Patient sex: F
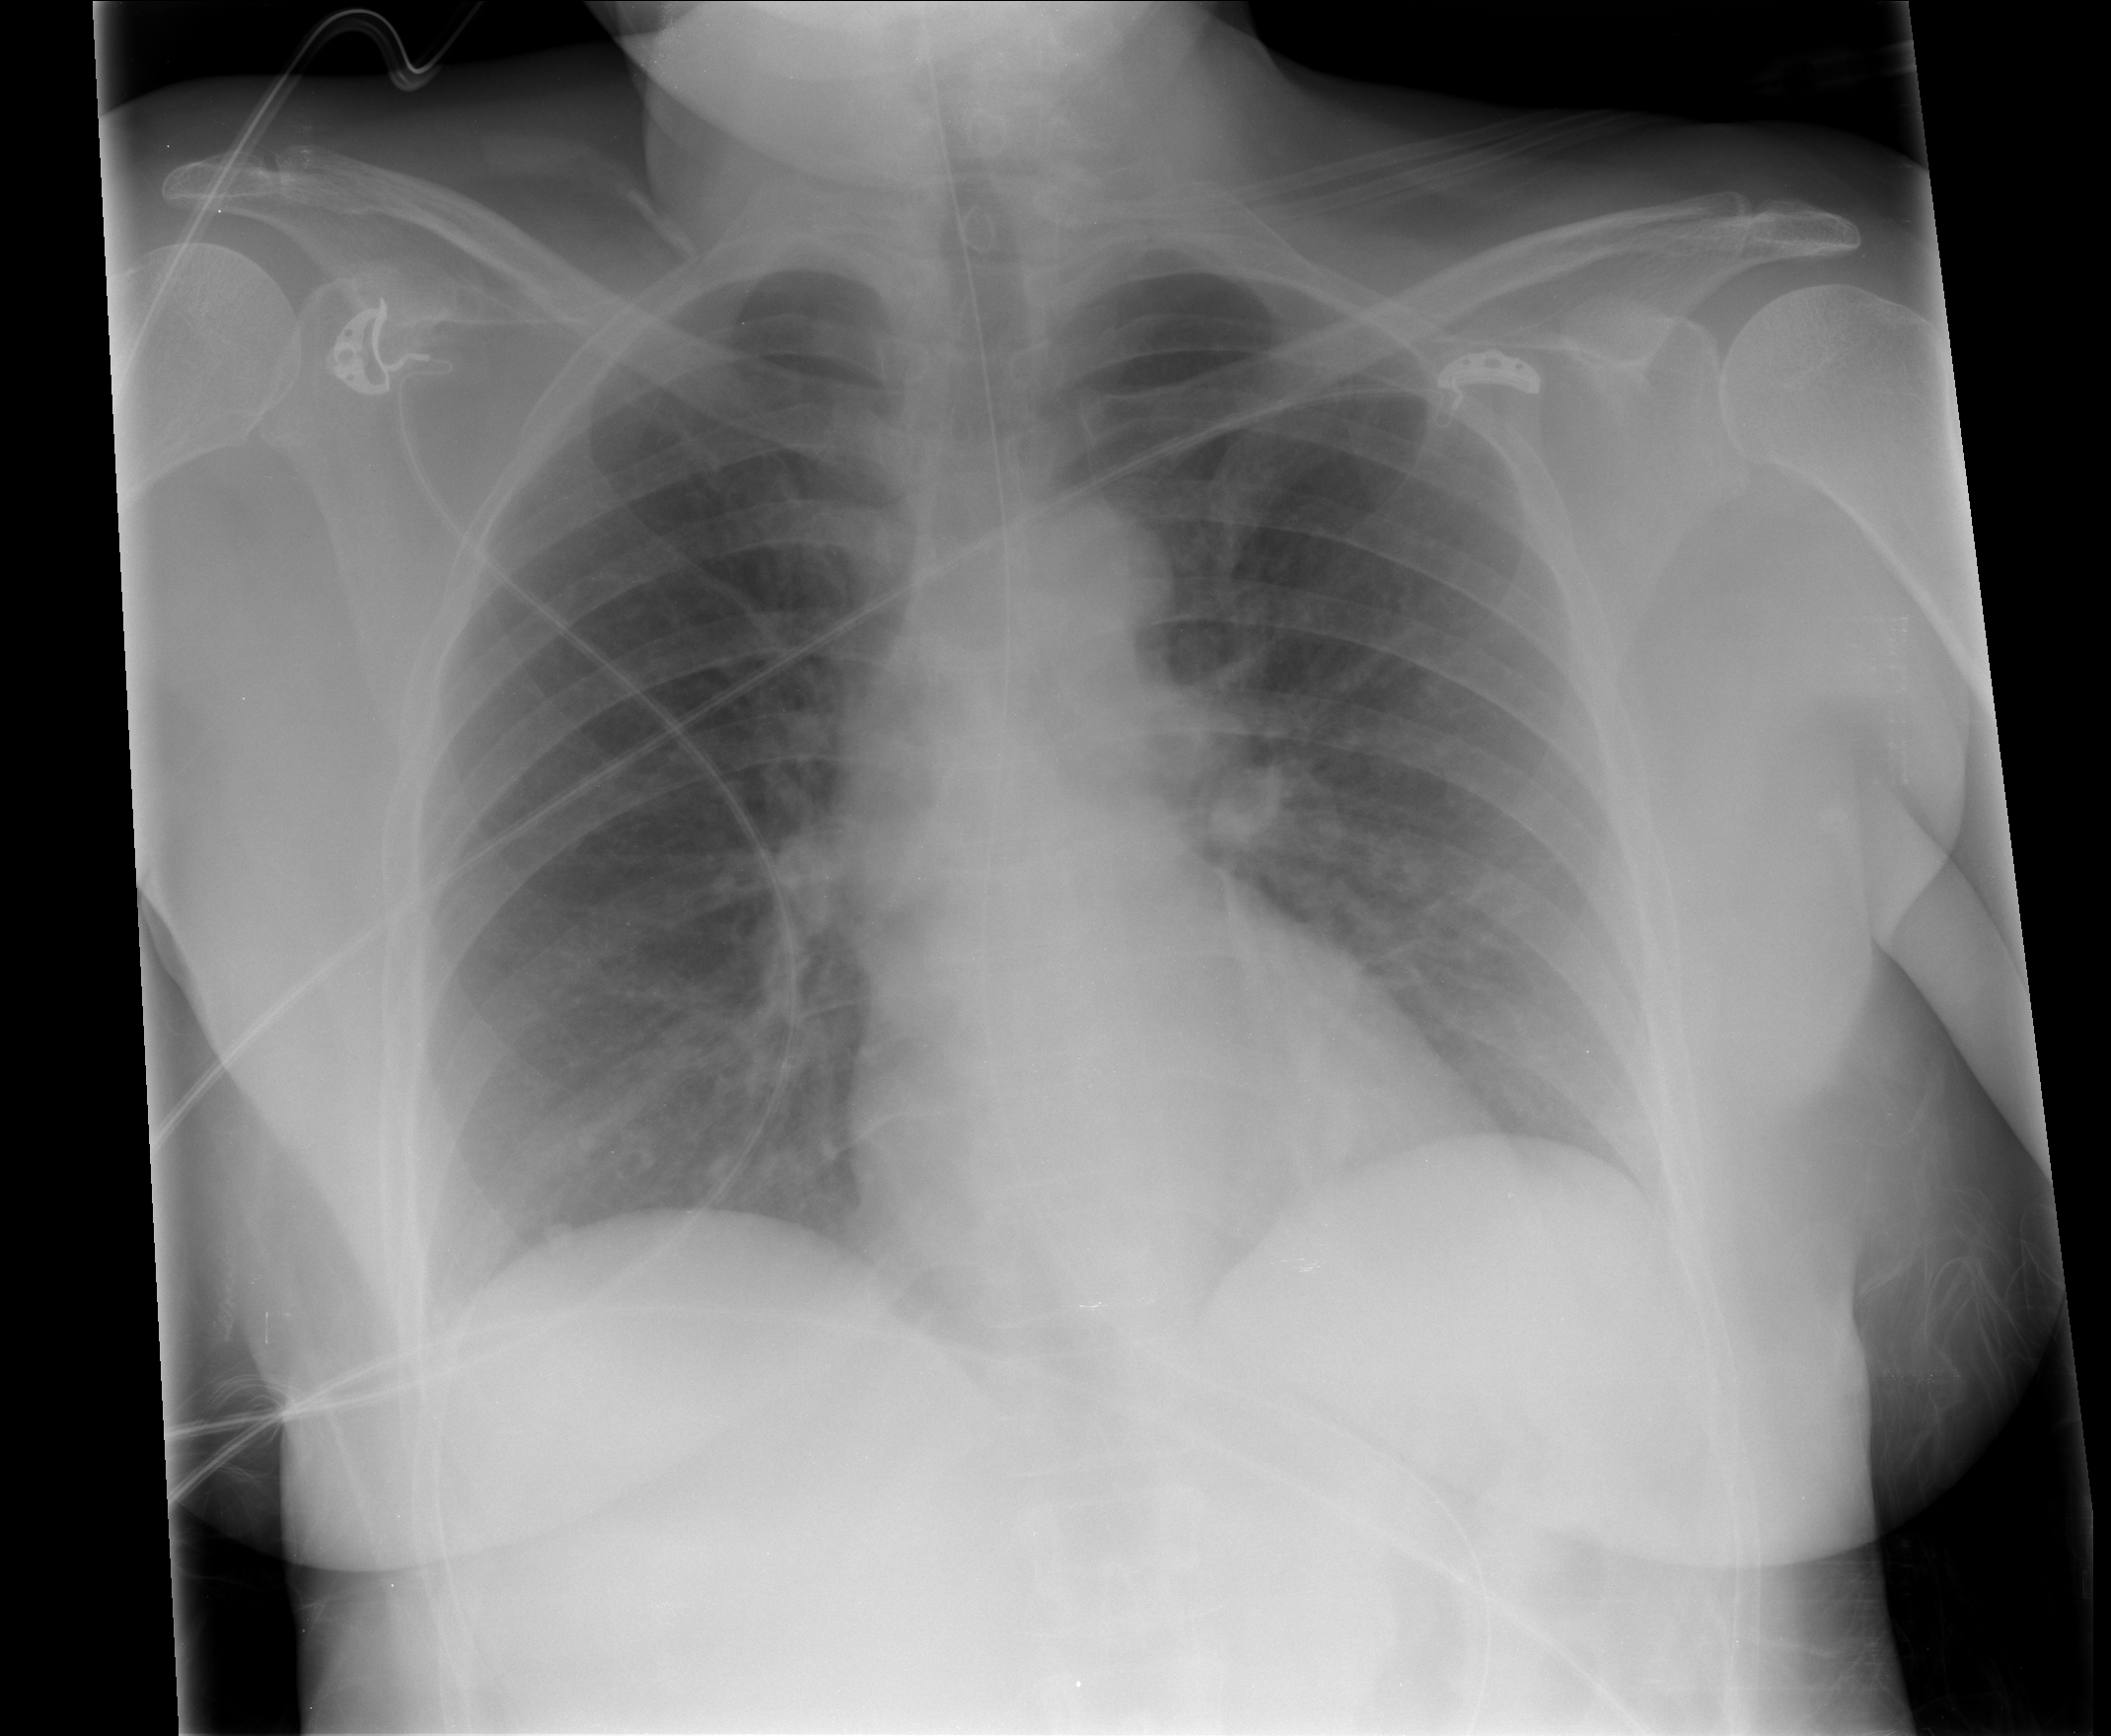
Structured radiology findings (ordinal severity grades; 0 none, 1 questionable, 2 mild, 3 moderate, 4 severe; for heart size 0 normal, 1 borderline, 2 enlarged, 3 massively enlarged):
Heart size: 0
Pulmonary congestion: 2
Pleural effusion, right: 0
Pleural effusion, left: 0
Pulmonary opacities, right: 0
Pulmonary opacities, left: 0
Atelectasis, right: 0
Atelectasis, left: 0